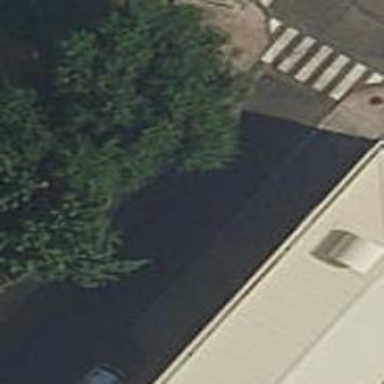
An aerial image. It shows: Road with steps.